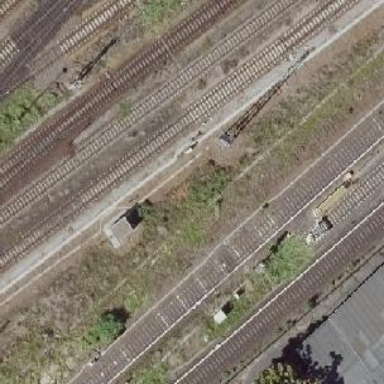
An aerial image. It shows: Railway signal.